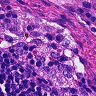
Metastatic tissue present: no